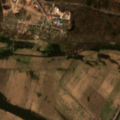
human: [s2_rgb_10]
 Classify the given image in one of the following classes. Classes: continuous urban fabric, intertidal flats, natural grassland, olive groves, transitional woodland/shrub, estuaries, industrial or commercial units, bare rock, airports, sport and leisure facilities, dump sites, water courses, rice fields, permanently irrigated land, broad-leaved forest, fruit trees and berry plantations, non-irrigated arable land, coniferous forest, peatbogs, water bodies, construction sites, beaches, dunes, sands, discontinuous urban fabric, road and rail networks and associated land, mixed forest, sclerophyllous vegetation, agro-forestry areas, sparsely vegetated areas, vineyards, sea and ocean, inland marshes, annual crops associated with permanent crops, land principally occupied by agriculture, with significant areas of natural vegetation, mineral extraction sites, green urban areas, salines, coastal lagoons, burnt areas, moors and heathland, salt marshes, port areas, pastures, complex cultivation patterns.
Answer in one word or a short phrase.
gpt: industrial or commercial units, pastures, land principally occupied by agriculture, with significant areas of natural vegetation, broad-leaved forest, coniferous forest, mixed forest